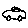
Label: car